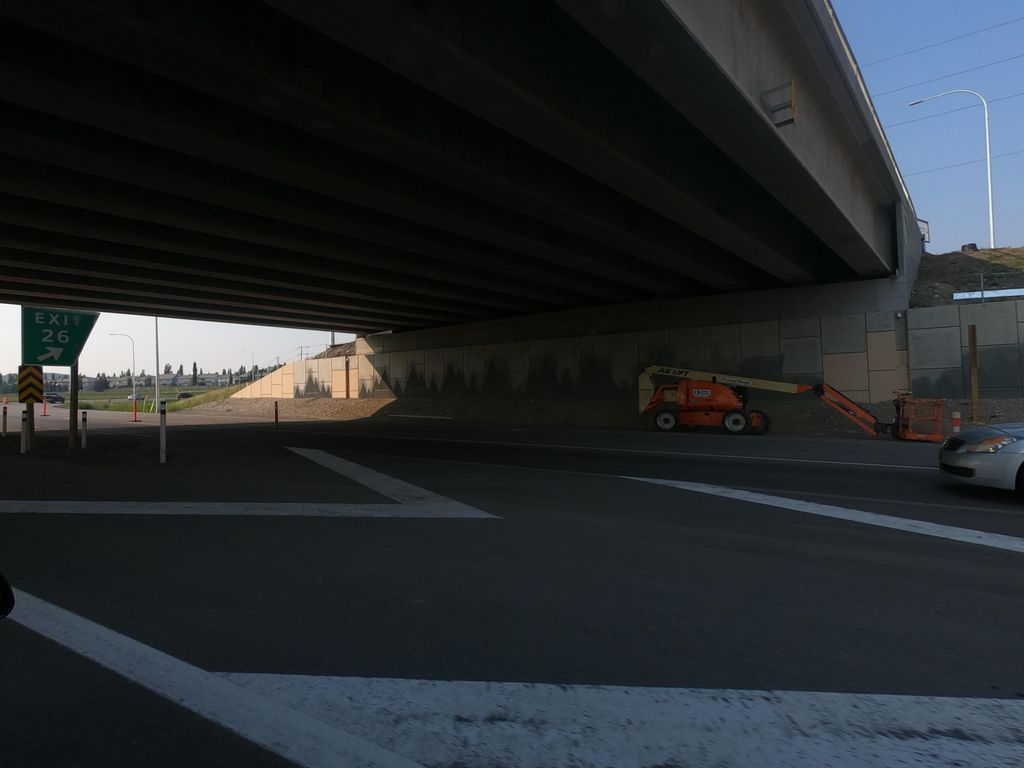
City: calgary